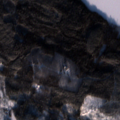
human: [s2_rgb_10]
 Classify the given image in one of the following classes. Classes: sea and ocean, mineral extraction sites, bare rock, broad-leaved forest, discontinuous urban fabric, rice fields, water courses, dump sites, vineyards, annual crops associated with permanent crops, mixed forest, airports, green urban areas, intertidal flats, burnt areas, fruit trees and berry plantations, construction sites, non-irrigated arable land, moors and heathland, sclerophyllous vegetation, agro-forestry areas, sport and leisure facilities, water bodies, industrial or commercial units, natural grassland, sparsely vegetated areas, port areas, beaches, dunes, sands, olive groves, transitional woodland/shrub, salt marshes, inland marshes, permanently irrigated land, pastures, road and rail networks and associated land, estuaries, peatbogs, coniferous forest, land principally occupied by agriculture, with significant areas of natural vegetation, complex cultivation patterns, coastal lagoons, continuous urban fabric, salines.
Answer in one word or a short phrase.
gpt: broad-leaved forest, coniferous forest, mixed forest, transitional woodland/shrub, water bodies